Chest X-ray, PA view. Patient: 21 years old, sex F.
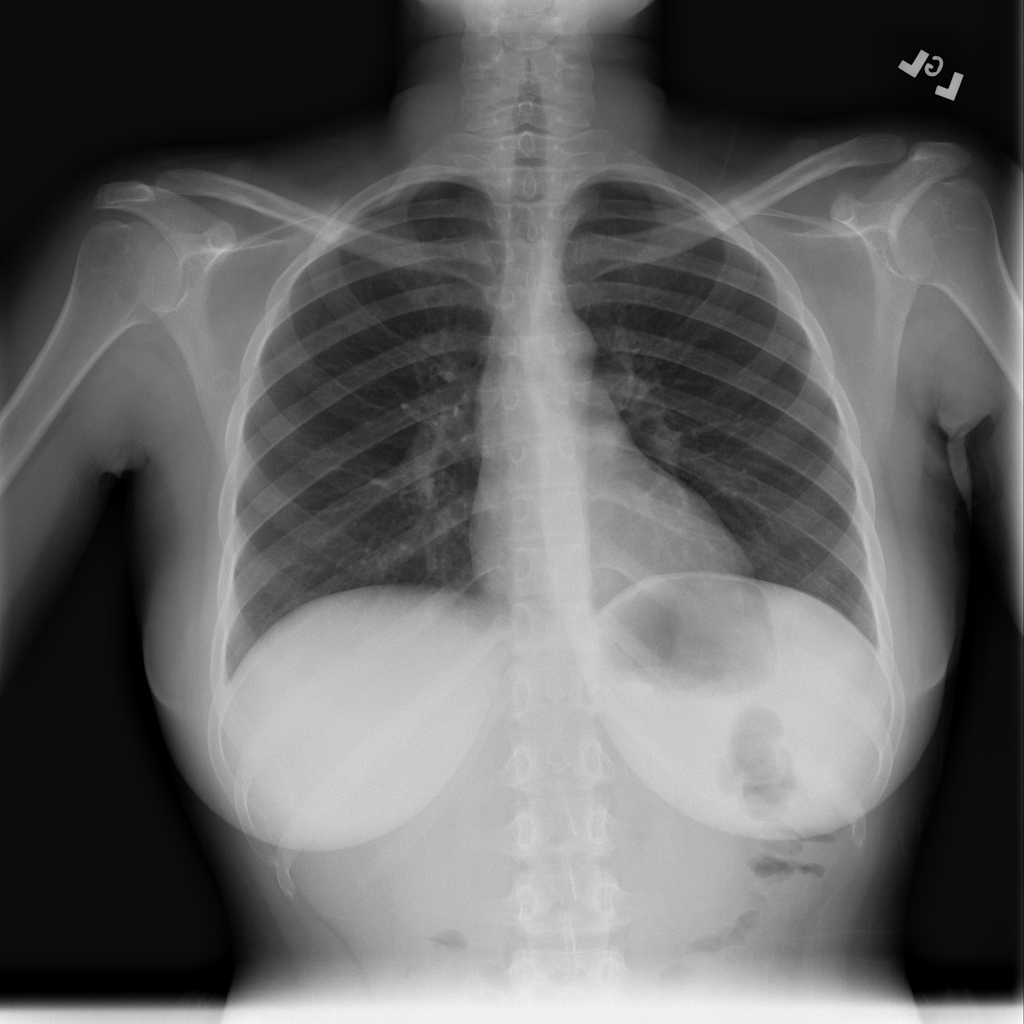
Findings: No Finding